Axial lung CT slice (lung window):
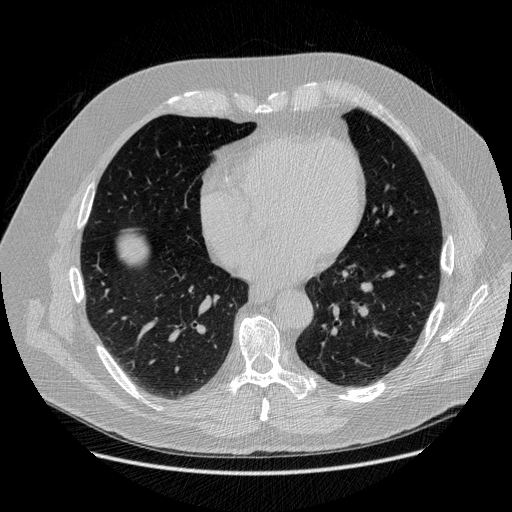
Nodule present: no